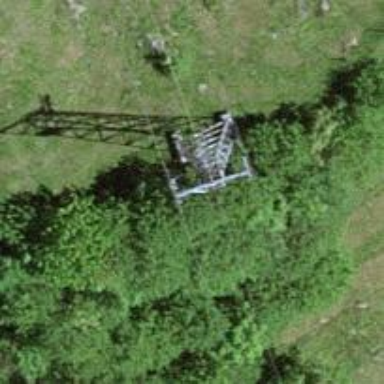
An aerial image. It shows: Pylon used for aerialway.